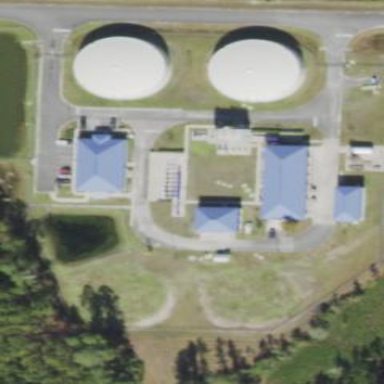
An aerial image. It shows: Water works facility.